Question: Count the number of objects in the diagram.
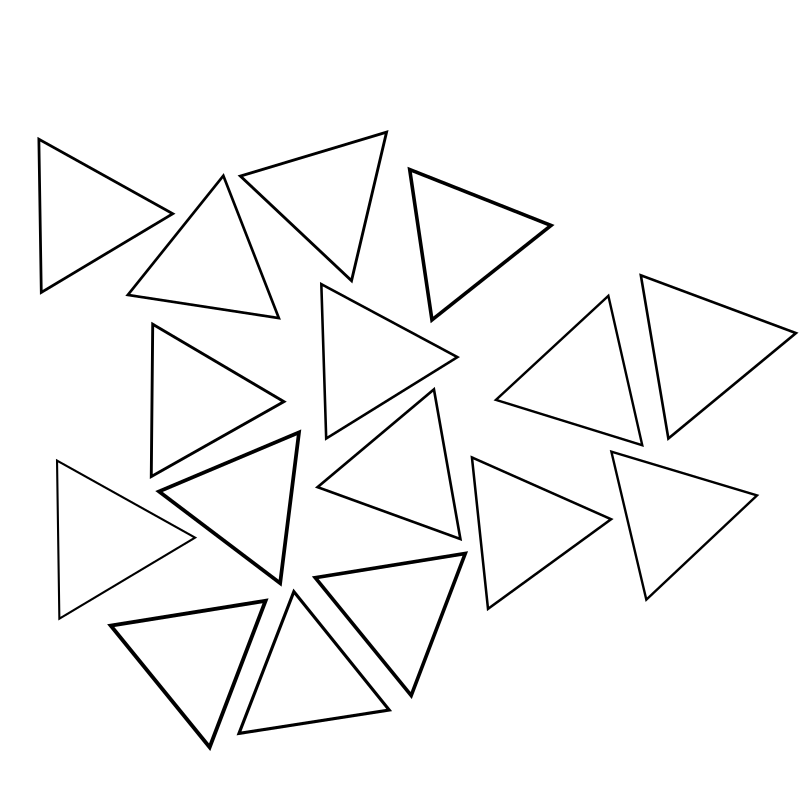
Answer: 16